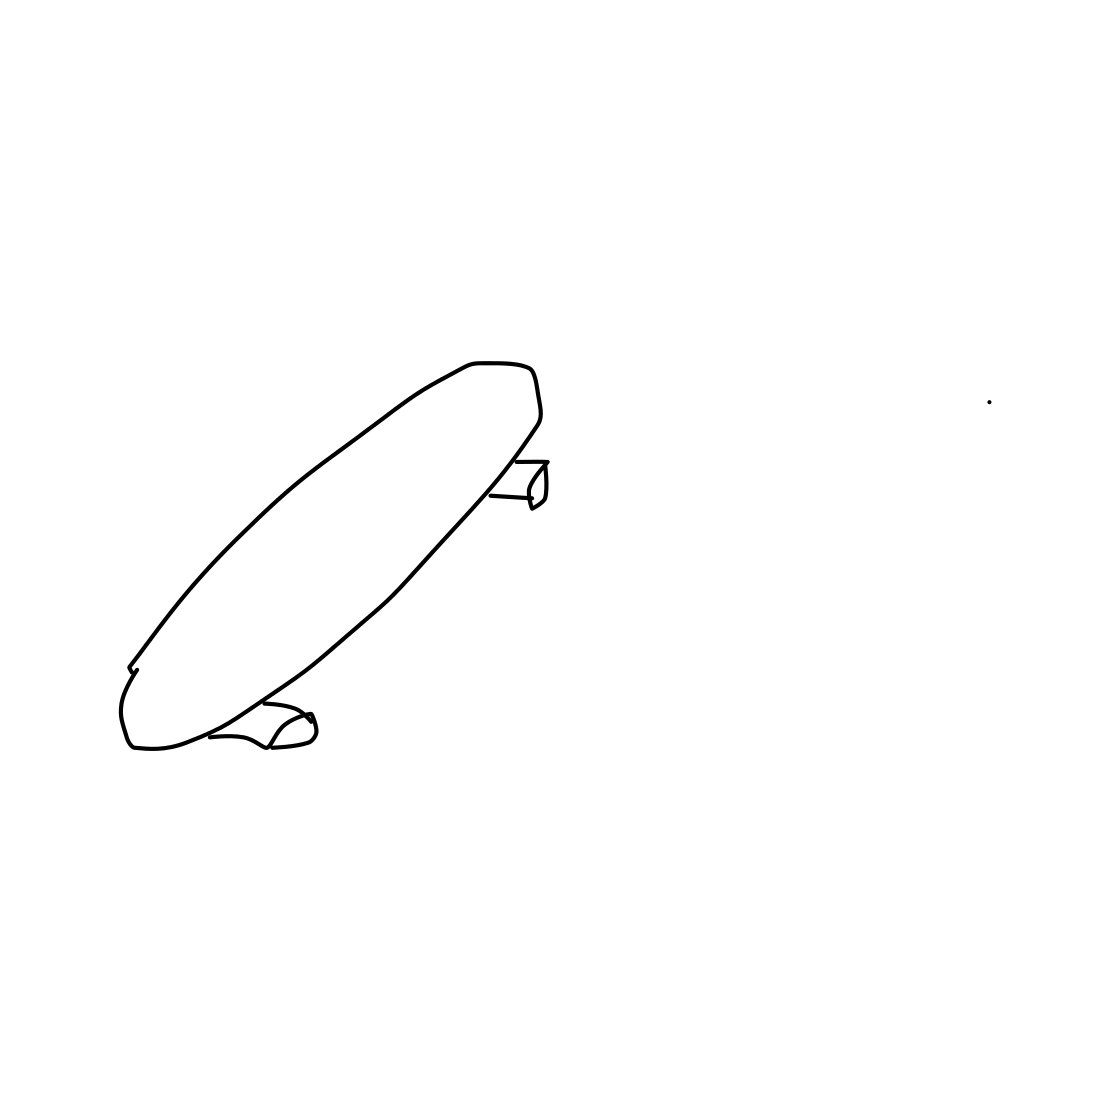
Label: skateboard